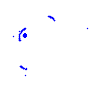
Particle: pion